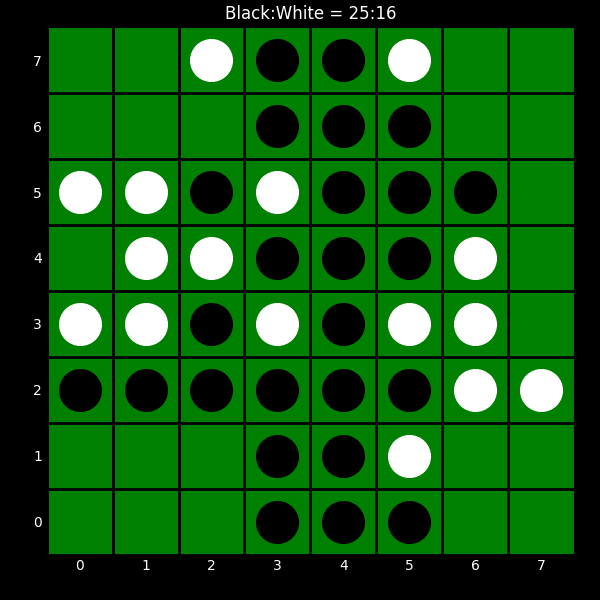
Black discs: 25
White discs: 16